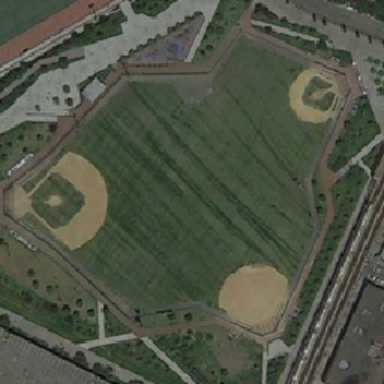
The three baseball fields were surrounded by sparse green trees .